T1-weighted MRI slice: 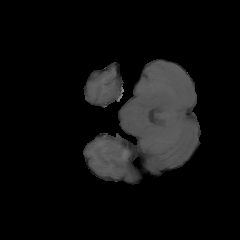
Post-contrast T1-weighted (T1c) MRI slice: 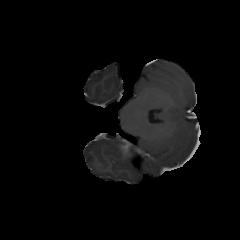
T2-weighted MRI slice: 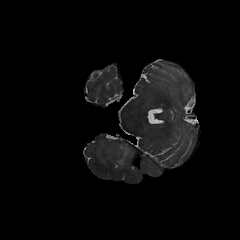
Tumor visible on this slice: yes